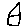
Label: house